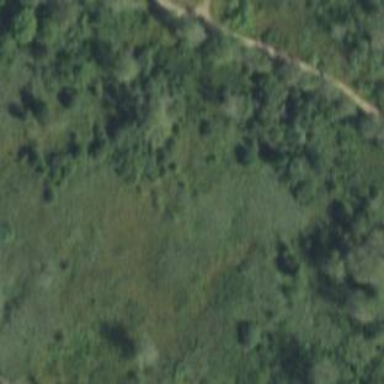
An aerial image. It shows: Wetland area characterized by wet meadow.